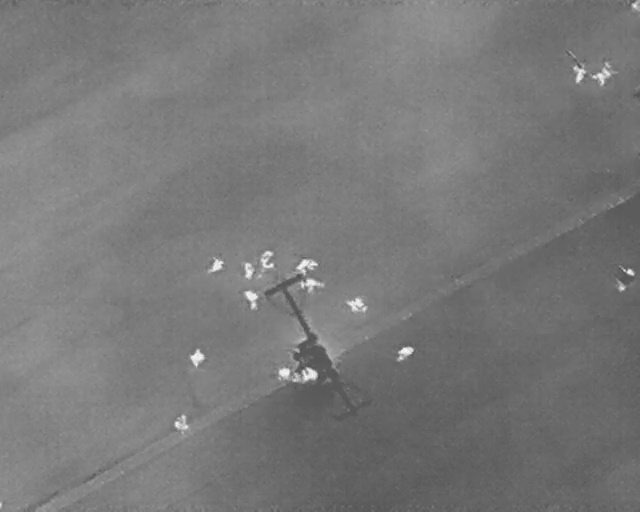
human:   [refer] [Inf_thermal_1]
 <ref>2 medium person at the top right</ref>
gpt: <box>[[88, 12, 92, 15, 23], [93, 12, 95, 16, 139]]</box>

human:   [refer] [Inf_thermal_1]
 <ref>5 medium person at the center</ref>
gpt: <box>[[32, 50, 34, 53, 2], [37, 51, 40, 53, 2], [37, 56, 40, 60, 2], [29, 68, 32, 70, 2], [62, 66, 64, 70, 142]]</box>

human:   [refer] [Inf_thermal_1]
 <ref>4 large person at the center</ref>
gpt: <box>[[46, 49, 49, 54, 2], [40, 49, 43, 52, 2], [47, 53, 49, 58, 2], [54, 57, 57, 61, 2]]</box>

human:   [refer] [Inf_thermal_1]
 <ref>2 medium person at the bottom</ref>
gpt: <box>[[42, 71, 45, 74, 2], [47, 71, 49, 74, 2]]</box>